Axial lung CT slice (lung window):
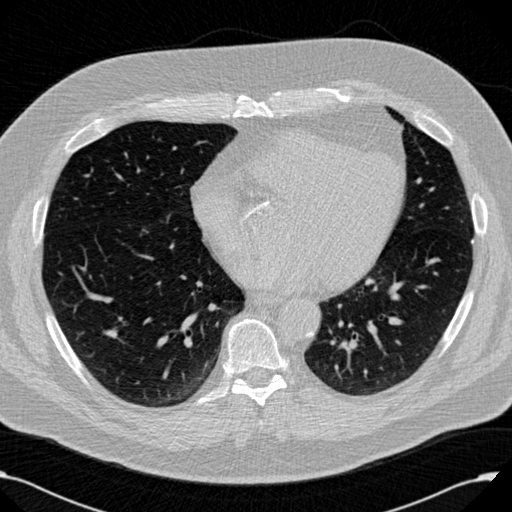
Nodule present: no